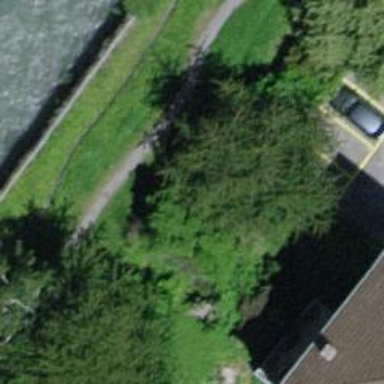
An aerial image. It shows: Brown bench in the vicinity.